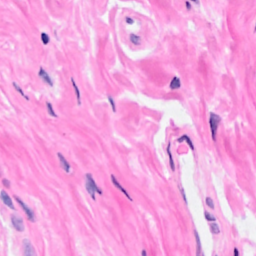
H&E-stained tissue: Breast